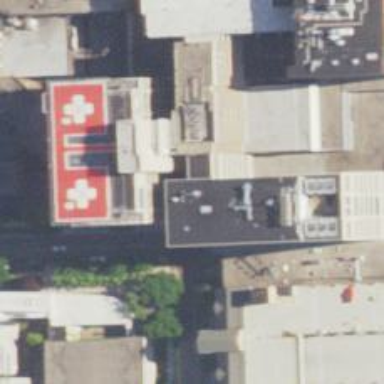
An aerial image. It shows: Hospital providing healthcare services.